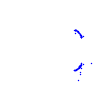
Particle: proton